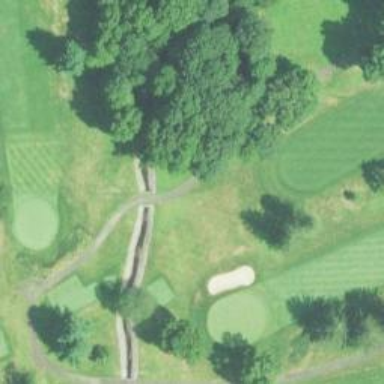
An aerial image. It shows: Path used for both walking and golf.